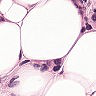
Metastatic tissue present: yes